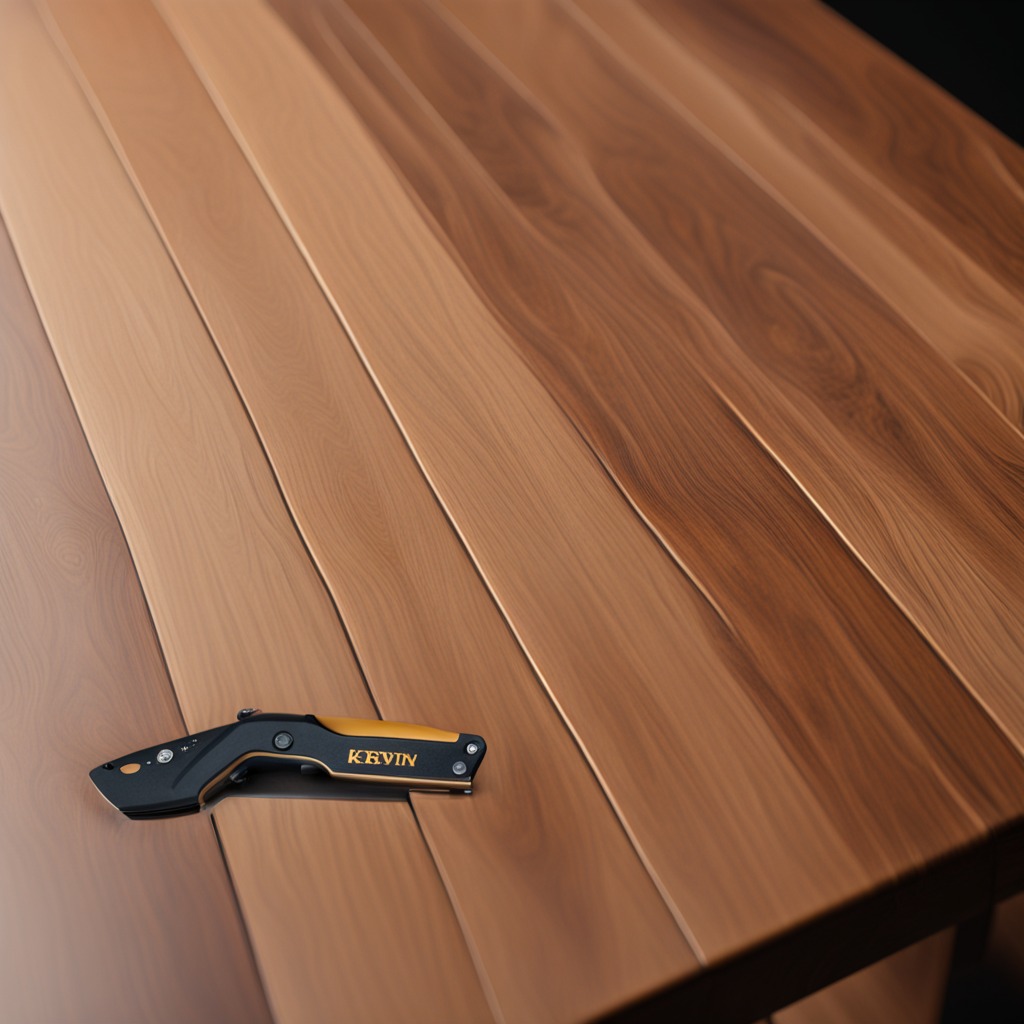
A utility knife is lying on a wooden table in a carpentry studio.